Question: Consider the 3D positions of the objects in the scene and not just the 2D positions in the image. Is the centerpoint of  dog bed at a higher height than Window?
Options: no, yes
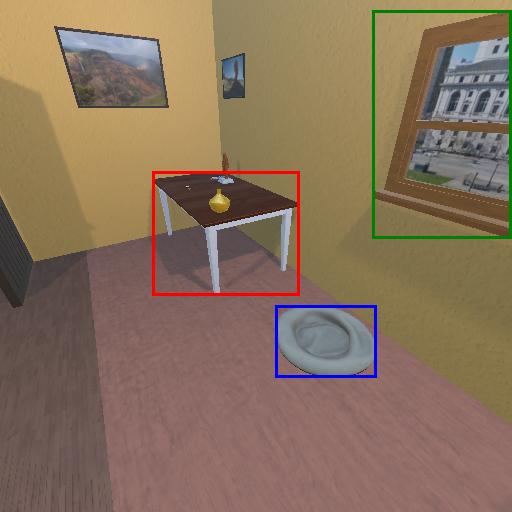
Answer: no